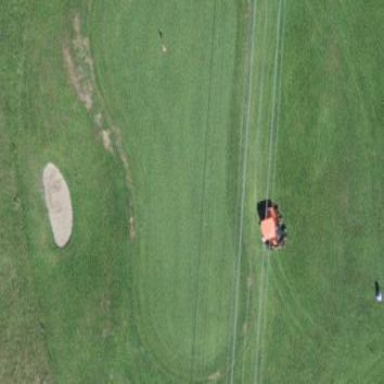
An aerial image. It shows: Picturesque green golfing area with grass land use.